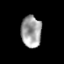
Tissue: prostate
Cell type: Fibroblasts
Senescence score: 0.7094
Nuclear area (px): 632
Mean DAPI intensity: 159.595